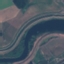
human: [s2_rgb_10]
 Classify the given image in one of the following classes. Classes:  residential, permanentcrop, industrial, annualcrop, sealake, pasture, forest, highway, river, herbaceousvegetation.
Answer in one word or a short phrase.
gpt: River